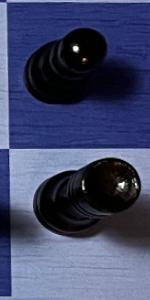
Label: Rook_Black